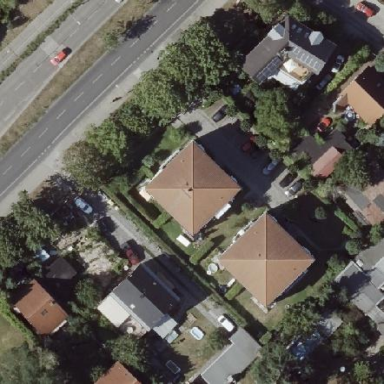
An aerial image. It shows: Building with red roof.